Question: My project size is 1,63 GB (Magento Project)
I had followed this <URL>
when I do this command : 'git push -u origin master' , it is starting to write objects and after that I getting this error in git console:
'''
error: RPC failed, result=22, HTTP code = 502
fatal: The remote end hung up unexpectedly
fatal: The remote end hung up unexpectedly
'''
What should I do to make this work ?
The result of the git remote -v is :

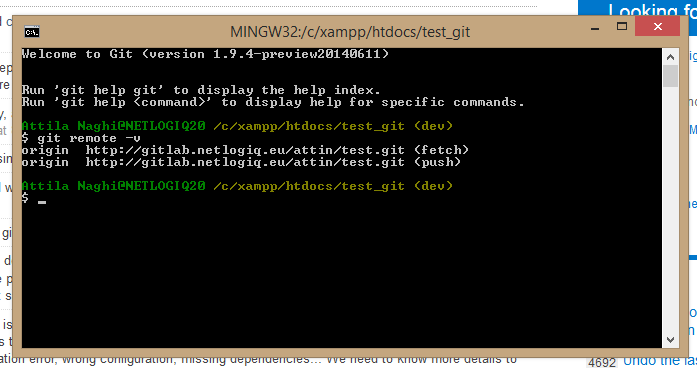
Answer: The remote end hangs up because the pack size you are trying to transmit exceeds the maximum HTTP post size. Try to limit this pack size with
'''
git config --local http.postBuffer 157286400
'''
to 150MB.